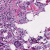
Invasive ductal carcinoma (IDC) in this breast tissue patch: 0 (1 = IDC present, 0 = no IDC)